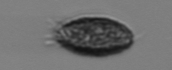
Label: Pseudochattonella_farcimen